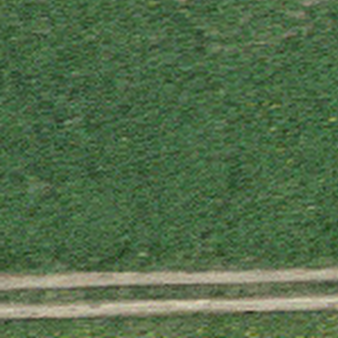
Label: other